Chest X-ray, PA view. Patient: 31 years old, sex F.
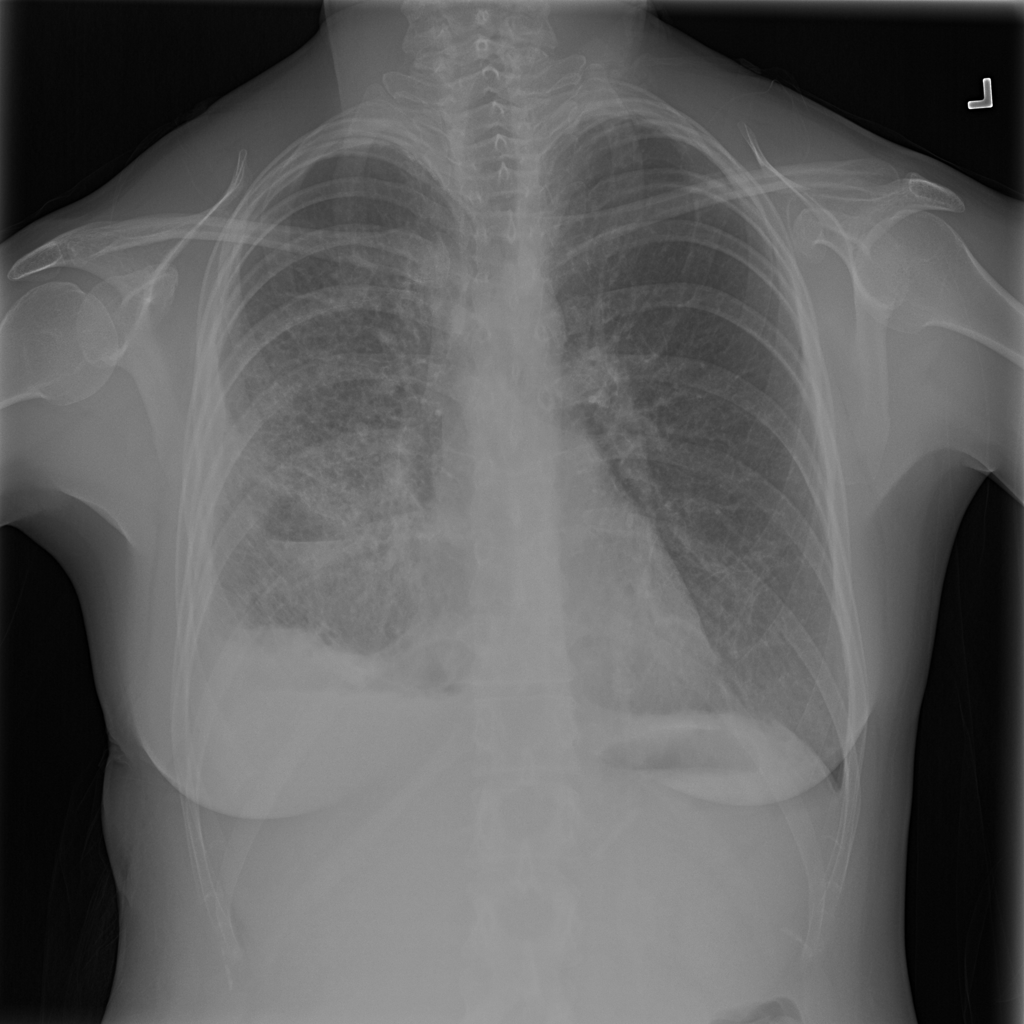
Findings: Infiltration